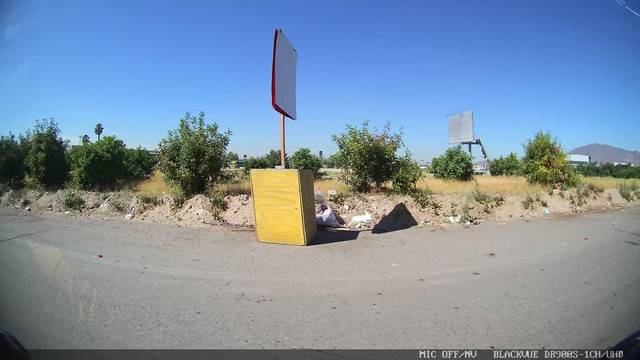
Region: Chile
Coordinates: -33.447, -70.774